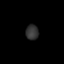
Tissue: lung
Cell type: Endothelial cells
Senescence score: 0.6659
Nuclear area (px): 193
Mean DAPI intensity: 49.342